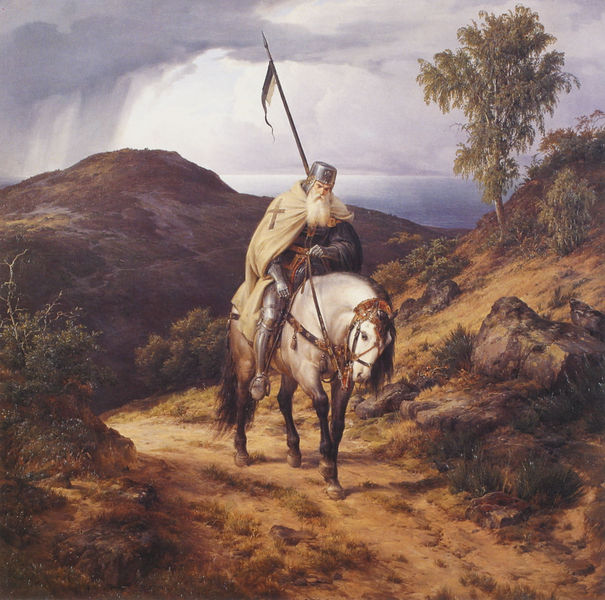
Titel: Heimkehrender Kreuzritter
Künstler: Carl Friedrich Lessing
Institution: Bonn, Rheinisches Landesmuseum
Schlagwörter: baum, berg, dunkel, felsen, gemälde, himmel, kämpfer, mann, meer, weiß, wolken, bäume, landschaft, sand, strasse, gras, weg, alt, bart, stein, steine, vollbart, birke, horizont, hügel, strauch, weite, büsche, einsam, gebüsch, sträucher, mantel, gebeugt, pferd, reiter, reiten, steigbügel, küste, fahne, berge, fels, gebirge, hang, wetter, könig, lanze, regen, alter, kreuz, soldat, helm, schritt, ritter, rüstung, schimmel, müde, speer, rückkehr, kreuzritter, +reiten